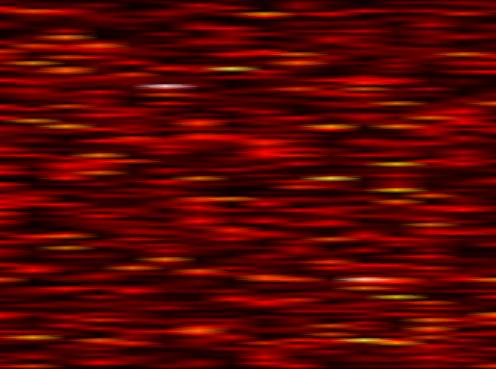
Label: FBMC